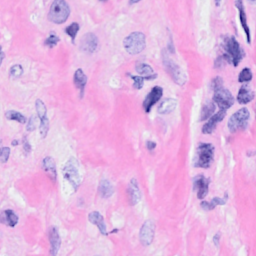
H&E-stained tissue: Breast